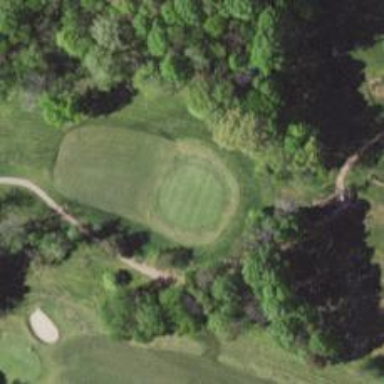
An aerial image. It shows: Golf hole.